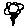
Label: flower